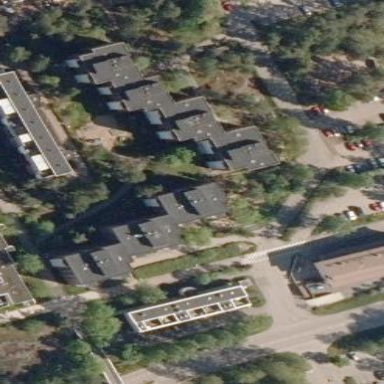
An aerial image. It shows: Residential area with apartments.